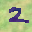
Label: 2